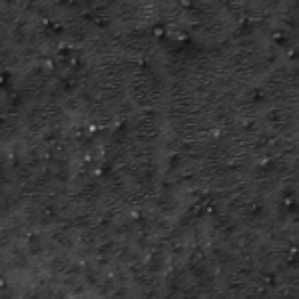
Label: frost